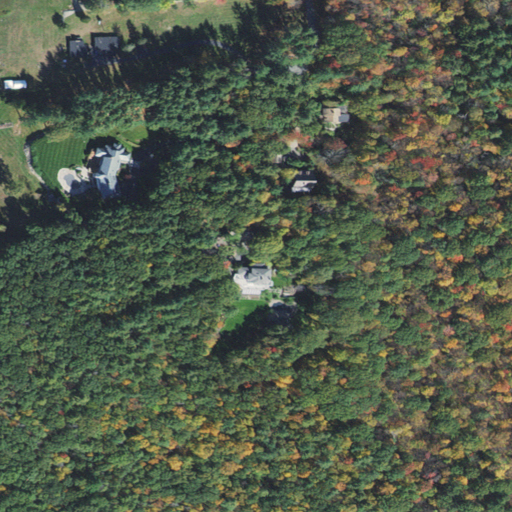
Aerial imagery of mountain in Massachusetts named Grey Rocks containing deciduous forest, mixed forest, open development, evergreen forest, woody wetlands, low intensity development, shrub, and open water